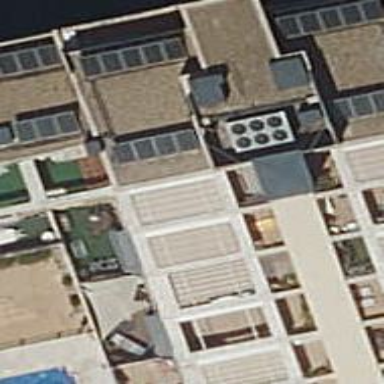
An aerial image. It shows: Apartment building with flat roof.